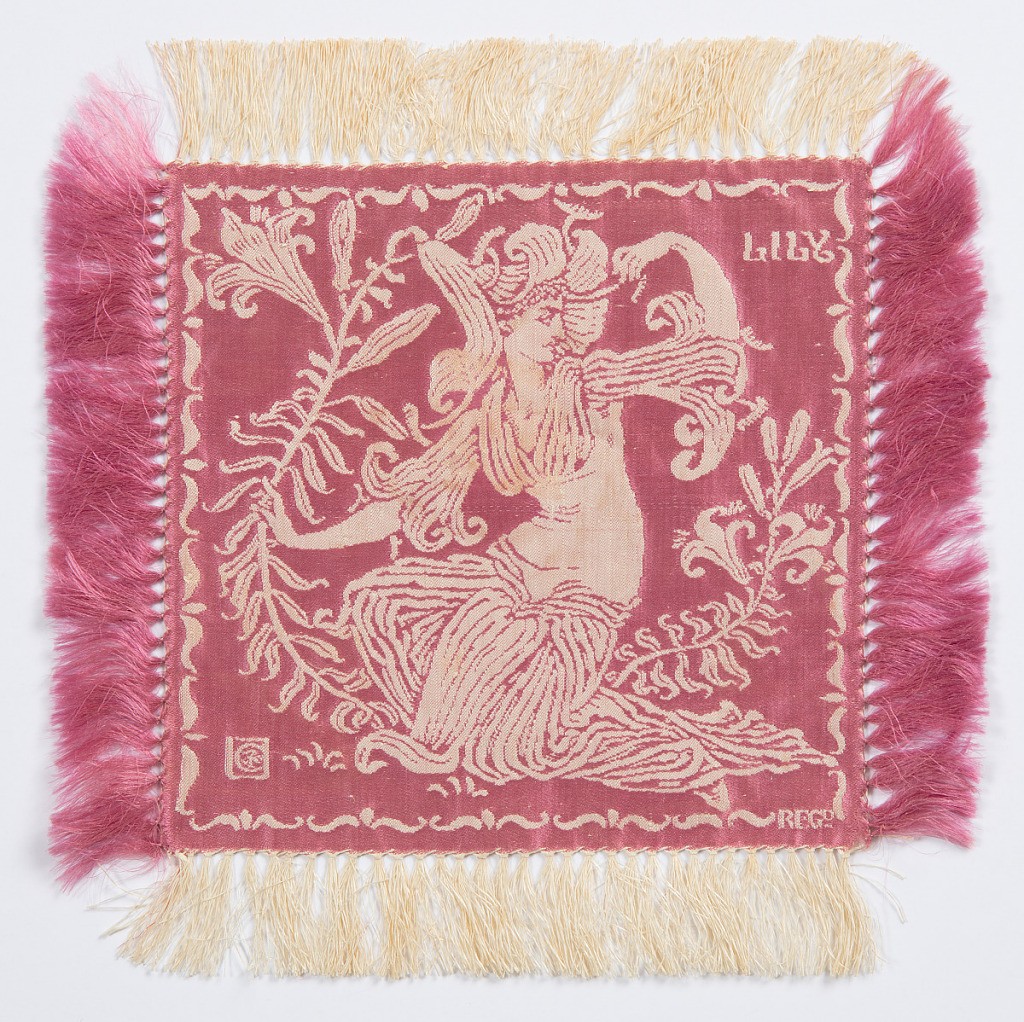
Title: Flora's Retinue: Lily
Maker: Walter Crane, English, 1845–1915
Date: ca. 1891
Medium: linen warp, silk weft Technique: 4 & 1 satin damask
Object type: Doily
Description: Small square doily, fringed on all sides, with an ivory linen warp and violet silk weft. A figure of a woman dressed as a lily and holding a large lily, with the word LILY in the upper right corner, all in ivory on a violet ground. A set of six, the doilies would have been used on the table as part of a dessert service.